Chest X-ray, PA view. Patient: 43 years old, sex F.
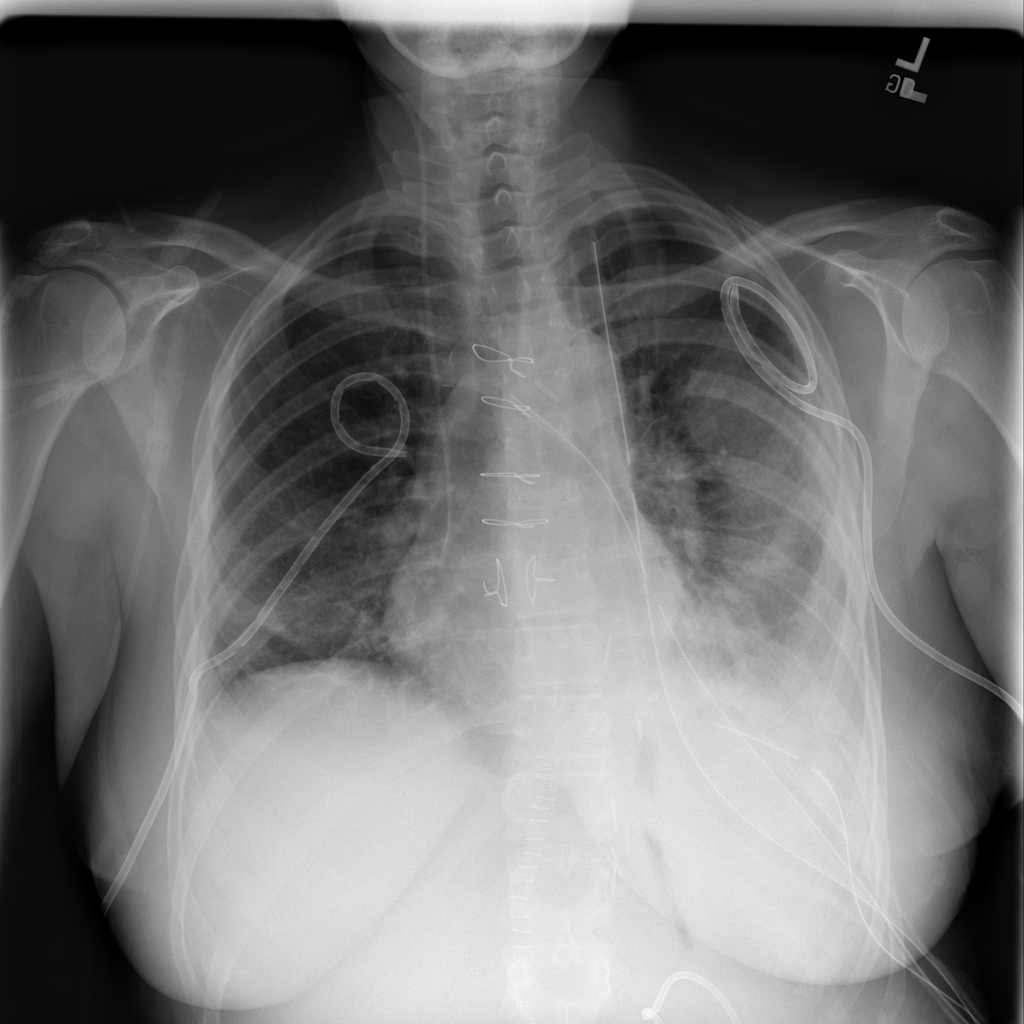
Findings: No Finding